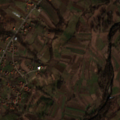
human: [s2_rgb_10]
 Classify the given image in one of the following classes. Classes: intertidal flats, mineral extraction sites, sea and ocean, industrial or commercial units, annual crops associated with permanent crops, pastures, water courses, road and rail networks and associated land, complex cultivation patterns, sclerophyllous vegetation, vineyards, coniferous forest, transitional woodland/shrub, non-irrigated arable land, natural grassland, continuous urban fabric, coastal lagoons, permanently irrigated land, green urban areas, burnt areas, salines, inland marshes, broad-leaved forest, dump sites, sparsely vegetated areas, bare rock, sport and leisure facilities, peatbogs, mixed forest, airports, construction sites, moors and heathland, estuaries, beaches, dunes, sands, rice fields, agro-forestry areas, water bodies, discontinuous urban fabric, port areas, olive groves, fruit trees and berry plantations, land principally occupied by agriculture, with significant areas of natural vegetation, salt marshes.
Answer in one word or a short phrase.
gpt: discontinuous urban fabric, non-irrigated arable land, complex cultivation patterns, land principally occupied by agriculture, with significant areas of natural vegetation, transitional woodland/shrub